Field crop: maize
Growth stage: 1
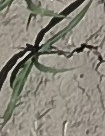
Species: sorghum